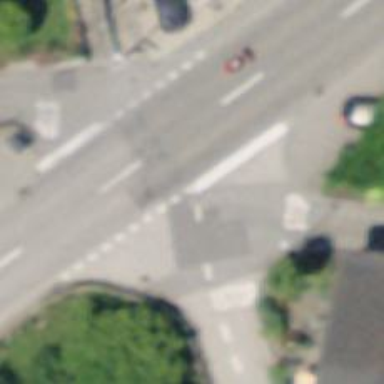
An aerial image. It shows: Stop road.